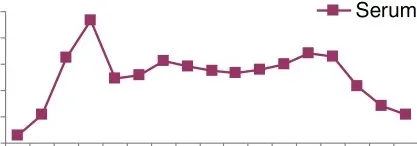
Serum lipase.
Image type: pathology (gram)